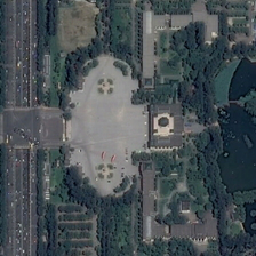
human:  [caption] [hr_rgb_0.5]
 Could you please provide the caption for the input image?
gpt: Center of elliptic table

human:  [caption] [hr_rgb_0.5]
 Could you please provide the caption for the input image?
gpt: The centre of the square is an oval.

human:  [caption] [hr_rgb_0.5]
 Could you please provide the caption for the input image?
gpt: The center of the square is an ellipse.

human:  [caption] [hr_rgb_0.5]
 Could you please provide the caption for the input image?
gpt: The center of the square is elliptical.

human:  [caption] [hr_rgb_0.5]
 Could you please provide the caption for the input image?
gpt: The center of the square is oval.